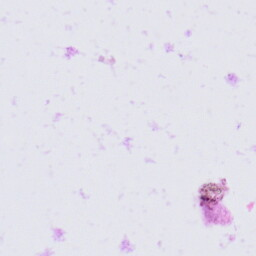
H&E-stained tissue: Skin